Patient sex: M
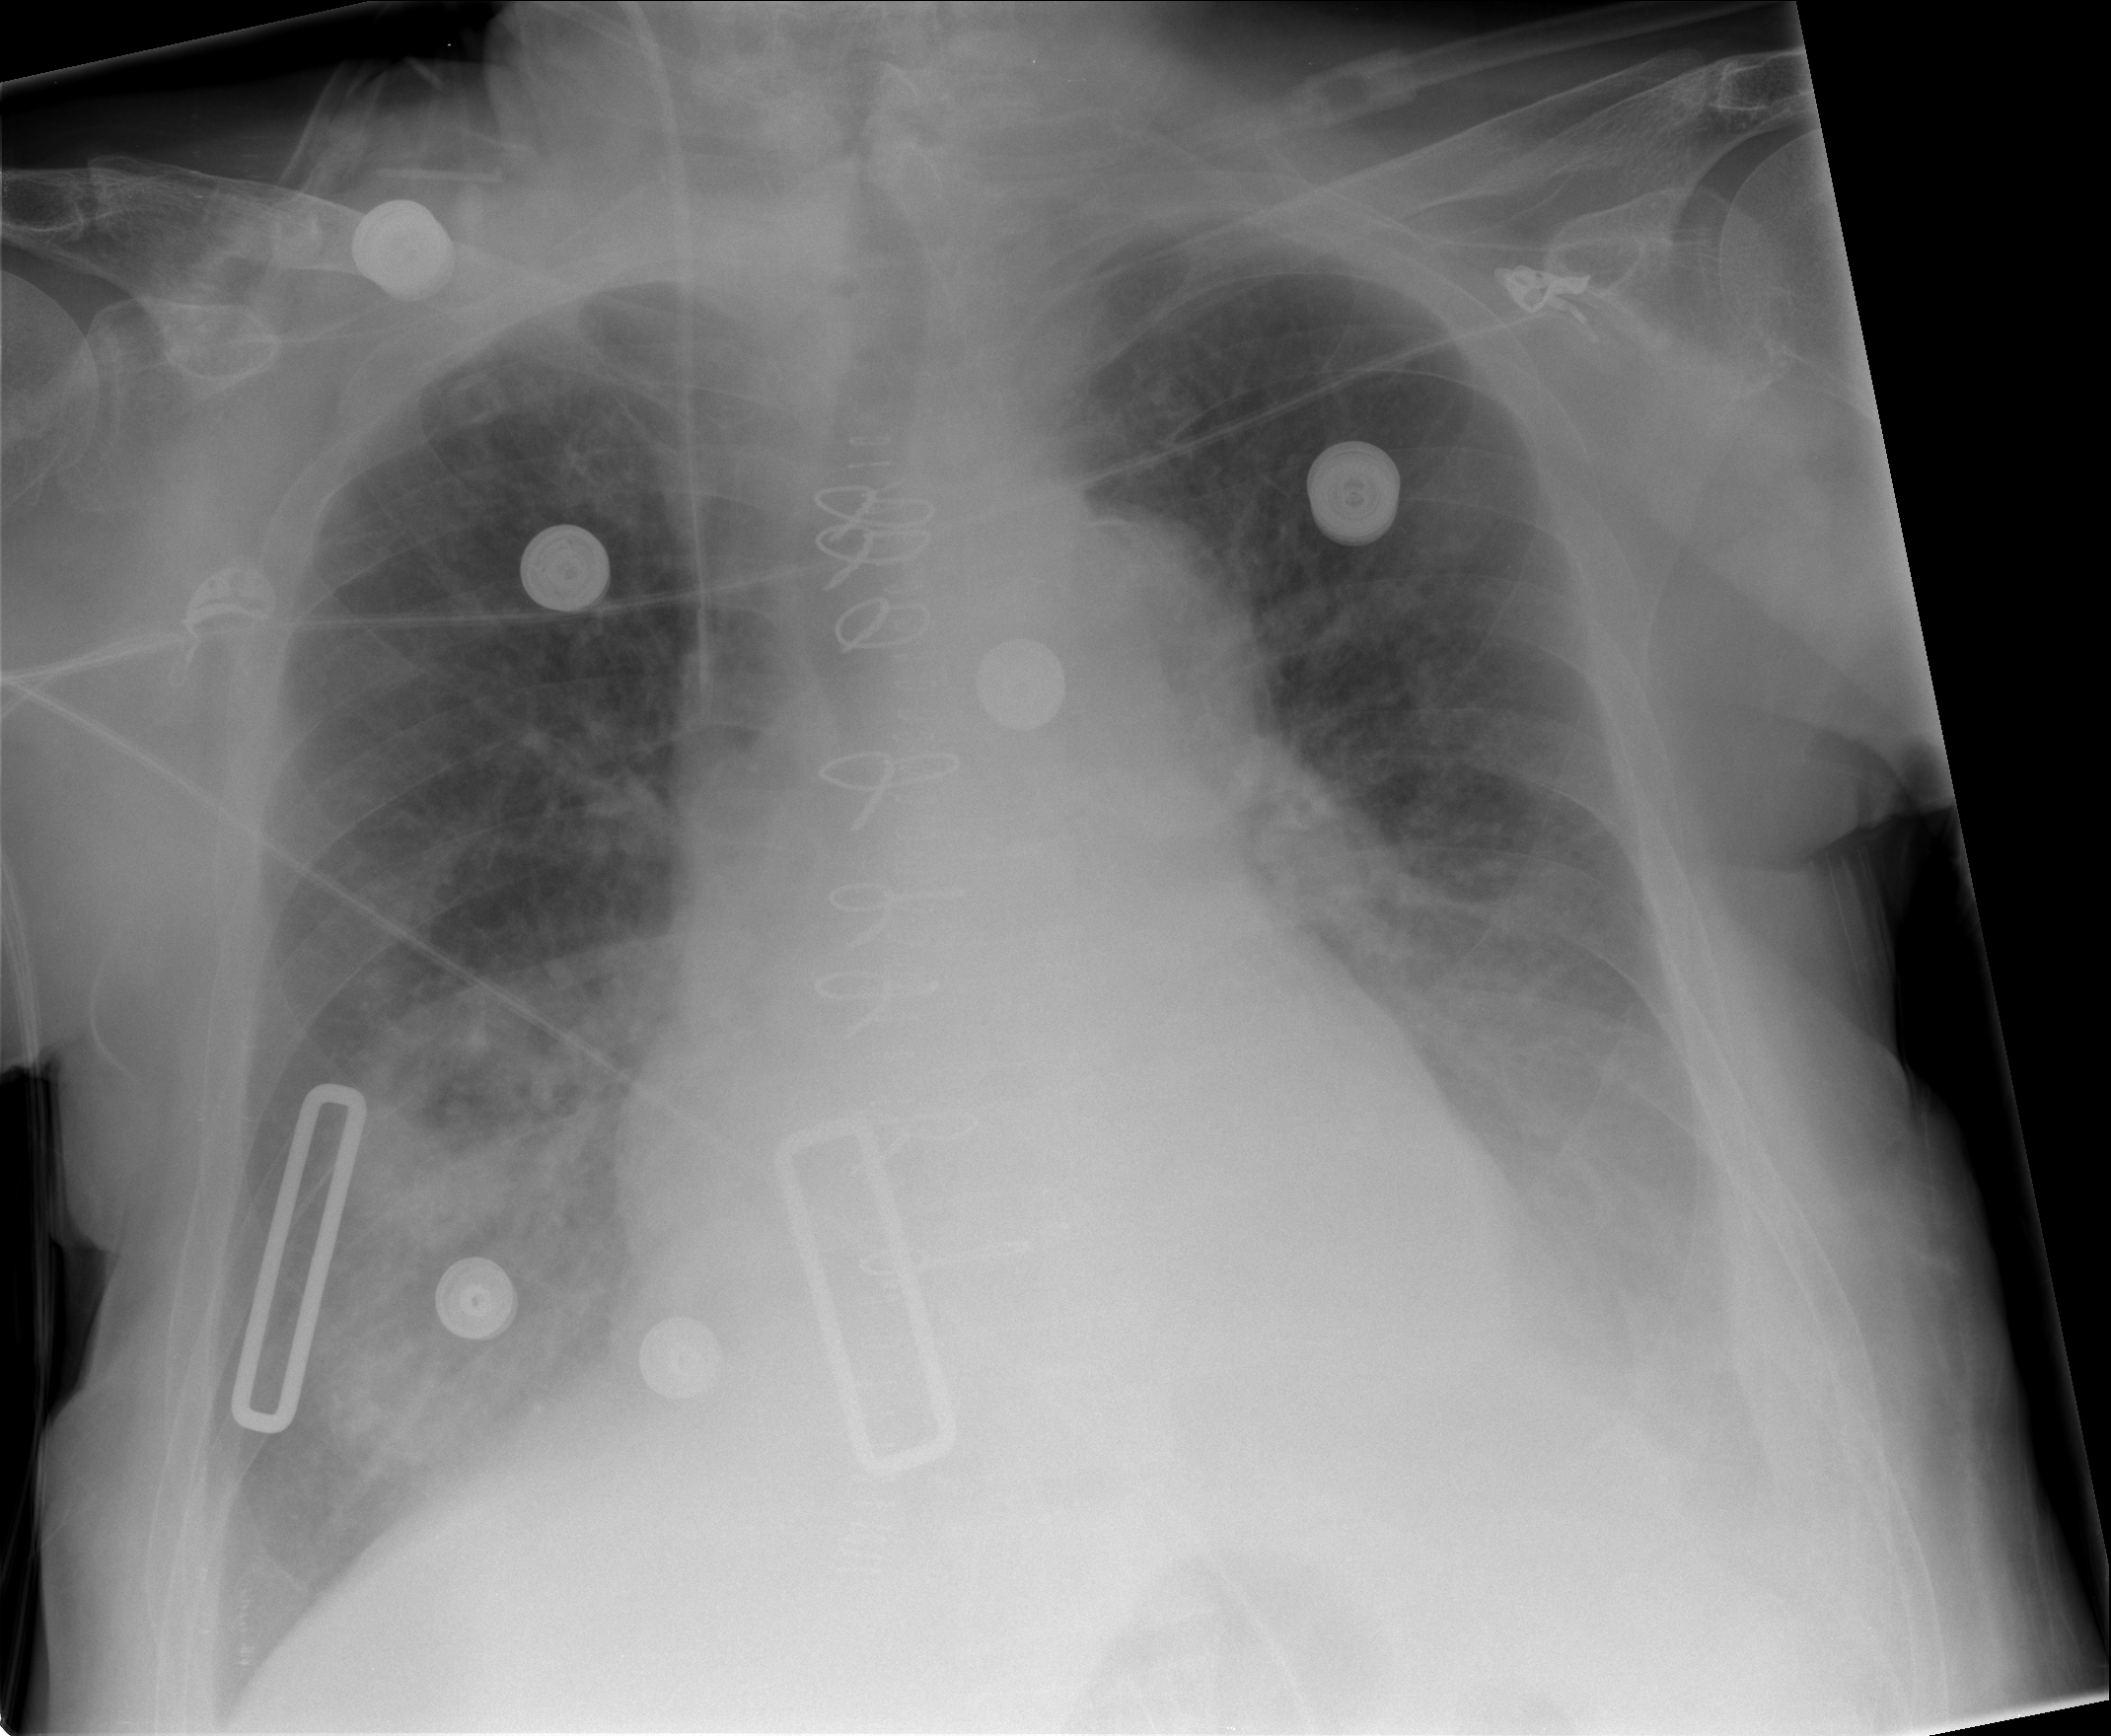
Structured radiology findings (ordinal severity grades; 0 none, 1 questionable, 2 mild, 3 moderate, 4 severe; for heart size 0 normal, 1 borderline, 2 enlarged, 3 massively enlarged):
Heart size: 1
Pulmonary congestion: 0
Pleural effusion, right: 0
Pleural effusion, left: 3
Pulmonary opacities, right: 3
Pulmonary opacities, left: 0
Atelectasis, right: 2
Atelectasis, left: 2